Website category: auto
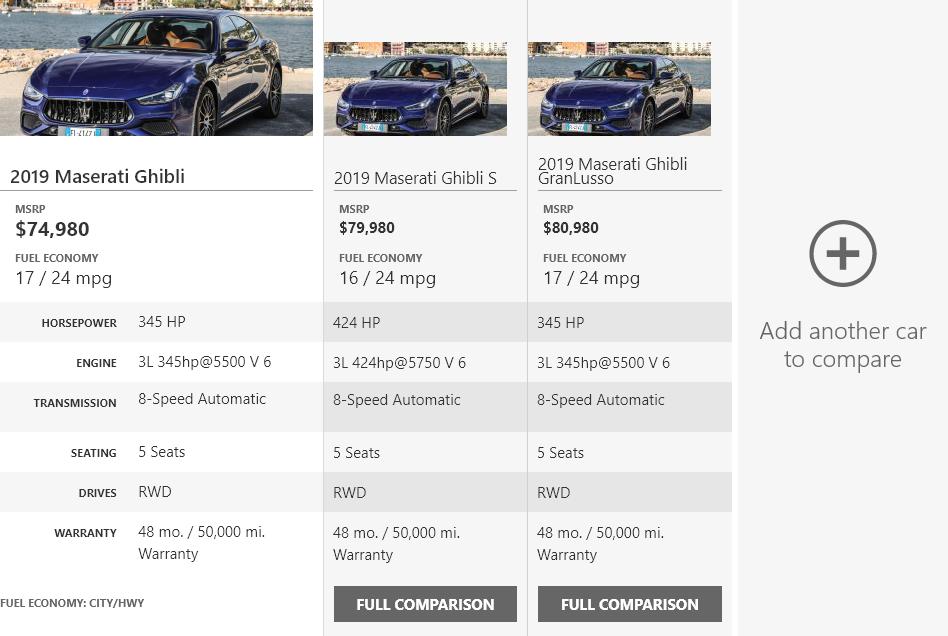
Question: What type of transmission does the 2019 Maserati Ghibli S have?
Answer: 8-Speed Automatic

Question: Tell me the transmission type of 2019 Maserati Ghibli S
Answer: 8-Speed Automatic

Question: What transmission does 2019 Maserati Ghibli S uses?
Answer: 8-Speed Automatic

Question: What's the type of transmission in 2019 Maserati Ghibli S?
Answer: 8-Speed Automatic

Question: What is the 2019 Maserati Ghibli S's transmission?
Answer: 8-Speed Automatic

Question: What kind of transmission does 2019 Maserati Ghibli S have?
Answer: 8-Speed Automatic

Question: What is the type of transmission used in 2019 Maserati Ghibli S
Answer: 8-Speed Automatic

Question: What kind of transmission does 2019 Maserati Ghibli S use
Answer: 8-Speed Automatic

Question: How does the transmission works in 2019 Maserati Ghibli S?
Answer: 8-Speed Automatic

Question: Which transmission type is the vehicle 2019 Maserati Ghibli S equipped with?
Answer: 8-Speed Automatic

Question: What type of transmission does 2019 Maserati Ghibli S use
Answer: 8-Speed Automatic

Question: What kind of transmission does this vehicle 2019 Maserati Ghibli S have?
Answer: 8-Speed Automatic

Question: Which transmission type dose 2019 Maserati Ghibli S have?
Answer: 8-Speed Automatic

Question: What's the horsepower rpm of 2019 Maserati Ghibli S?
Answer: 424 HP

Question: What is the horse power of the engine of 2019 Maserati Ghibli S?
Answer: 424 HP

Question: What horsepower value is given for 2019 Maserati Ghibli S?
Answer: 424 HP

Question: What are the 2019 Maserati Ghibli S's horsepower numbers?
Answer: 424 HP

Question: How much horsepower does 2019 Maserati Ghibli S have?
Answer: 424 HP

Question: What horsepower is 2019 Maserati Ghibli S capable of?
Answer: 424 HP

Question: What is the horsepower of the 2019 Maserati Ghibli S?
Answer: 424 HP

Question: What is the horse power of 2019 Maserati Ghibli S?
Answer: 424 HP

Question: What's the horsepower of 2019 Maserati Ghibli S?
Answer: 424 HP

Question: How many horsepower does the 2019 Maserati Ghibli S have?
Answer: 424 HP

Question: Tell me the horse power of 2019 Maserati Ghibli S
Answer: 424 HP

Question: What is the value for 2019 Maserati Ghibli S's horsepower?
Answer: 424 HP

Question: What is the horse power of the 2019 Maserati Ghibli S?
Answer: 424 HP

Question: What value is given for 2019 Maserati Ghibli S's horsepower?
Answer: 424 HP

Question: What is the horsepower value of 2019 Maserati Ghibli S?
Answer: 424 HP

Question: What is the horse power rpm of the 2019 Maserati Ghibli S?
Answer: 424 HP

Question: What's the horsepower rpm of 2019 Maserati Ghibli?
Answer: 345 HP

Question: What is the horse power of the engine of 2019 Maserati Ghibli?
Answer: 345 HP

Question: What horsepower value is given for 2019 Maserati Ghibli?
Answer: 345 HP

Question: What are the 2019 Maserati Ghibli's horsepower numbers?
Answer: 345 HP

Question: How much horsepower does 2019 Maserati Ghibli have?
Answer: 345 HP

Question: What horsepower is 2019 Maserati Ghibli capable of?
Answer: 345 HP

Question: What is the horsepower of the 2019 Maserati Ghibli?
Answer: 345 HP

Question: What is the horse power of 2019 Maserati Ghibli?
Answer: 345 HP

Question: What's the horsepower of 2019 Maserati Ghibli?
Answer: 345 HP

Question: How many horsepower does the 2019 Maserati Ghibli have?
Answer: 345 HP

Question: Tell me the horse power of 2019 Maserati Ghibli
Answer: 345 HP

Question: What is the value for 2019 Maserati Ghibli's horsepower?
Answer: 345 HP

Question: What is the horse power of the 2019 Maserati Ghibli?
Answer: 345 HP

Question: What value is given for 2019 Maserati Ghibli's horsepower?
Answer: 345 HP

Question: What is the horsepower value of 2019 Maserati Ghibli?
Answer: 345 HP

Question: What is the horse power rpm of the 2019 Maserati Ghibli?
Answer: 345 HP

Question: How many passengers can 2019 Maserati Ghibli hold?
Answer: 5 Seats

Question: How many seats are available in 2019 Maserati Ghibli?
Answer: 5 Seats

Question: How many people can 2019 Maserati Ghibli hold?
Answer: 5 Seats

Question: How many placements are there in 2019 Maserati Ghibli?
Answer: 5 Seats

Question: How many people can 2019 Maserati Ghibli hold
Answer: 5 Seats

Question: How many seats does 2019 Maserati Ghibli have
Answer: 5 Seats

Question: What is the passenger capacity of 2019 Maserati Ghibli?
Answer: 5 Seats

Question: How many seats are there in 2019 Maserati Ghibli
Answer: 5 Seats

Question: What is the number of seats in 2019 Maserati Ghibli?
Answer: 5 Seats

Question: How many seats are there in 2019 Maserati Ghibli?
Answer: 5 Seats

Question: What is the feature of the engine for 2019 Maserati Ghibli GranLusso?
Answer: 3L 345hp@5500 V 6

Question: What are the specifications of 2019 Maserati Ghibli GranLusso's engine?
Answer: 3L 345hp@5500 V 6

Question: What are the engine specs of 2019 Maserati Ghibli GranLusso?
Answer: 3L 345hp@5500 V 6

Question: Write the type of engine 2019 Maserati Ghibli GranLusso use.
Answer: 3L 345hp@5500 V 6

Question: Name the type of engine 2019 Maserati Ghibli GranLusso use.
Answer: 3L 345hp@5500 V 6

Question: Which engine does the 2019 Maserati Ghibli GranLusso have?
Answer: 3L 345hp@5500 V 6

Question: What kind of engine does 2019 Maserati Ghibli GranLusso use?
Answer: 3L 345hp@5500 V 6

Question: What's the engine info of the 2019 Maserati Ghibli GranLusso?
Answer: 3L 345hp@5500 V 6

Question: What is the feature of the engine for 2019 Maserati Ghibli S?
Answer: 3L 424hp@5750 V 6